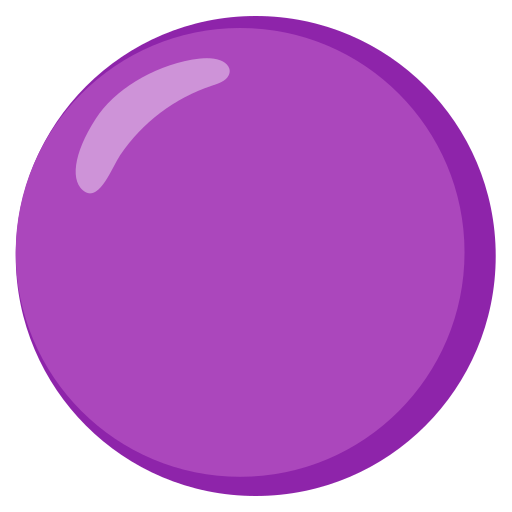
Emoji: 🟣